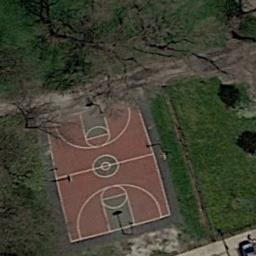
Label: basketball_court